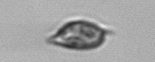
Label: Prorocentrum_triestinum